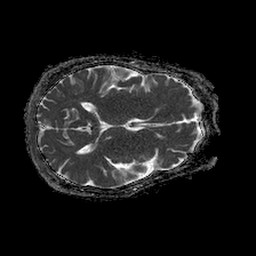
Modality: ADC
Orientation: axial
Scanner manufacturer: philips
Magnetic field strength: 1.5 T
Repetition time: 4.6 s
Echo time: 0.08631 s